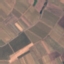
Land use / land cover: PermanentCrop